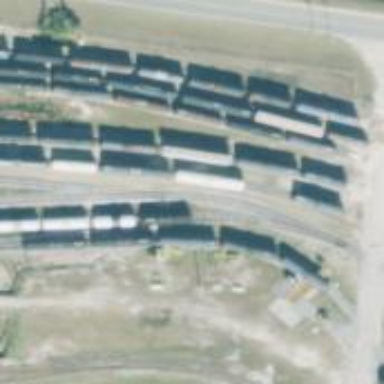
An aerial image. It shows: Rail spur service.